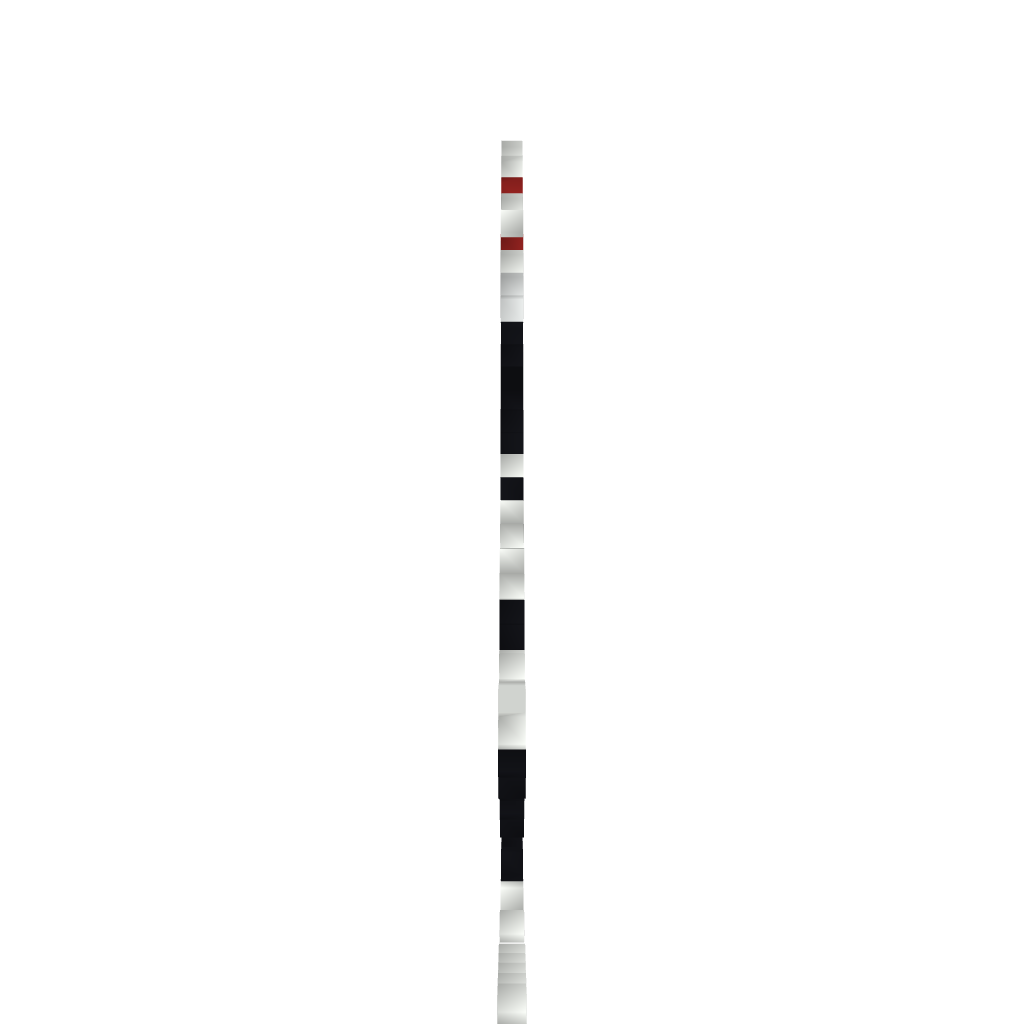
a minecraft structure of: Daffy Duck